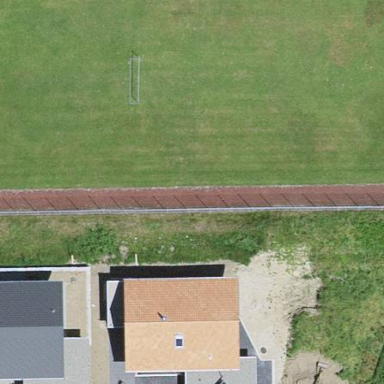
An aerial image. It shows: Multi-sport pitch with grass surface.